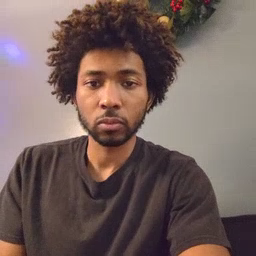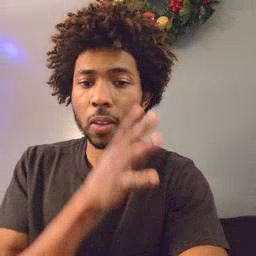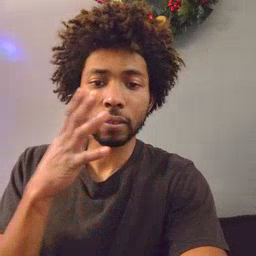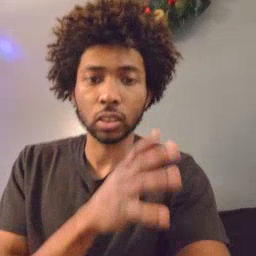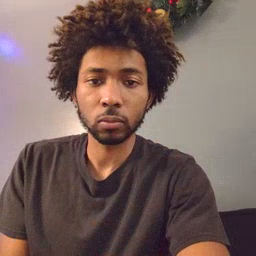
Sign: farm